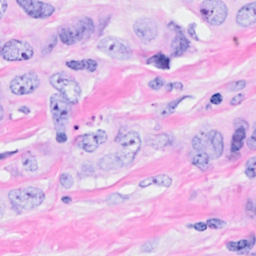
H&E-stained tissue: Breast